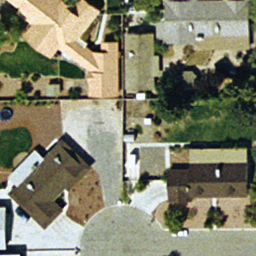
Label: residential